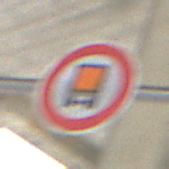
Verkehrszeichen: VerbotKennzeichnungspflichtigeKraftfahrzeugeGefaehrlicheGueter
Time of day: MorningAfternoon
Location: Roofed (Suburban)
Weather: PartlyCloudy
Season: Winter
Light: Natural